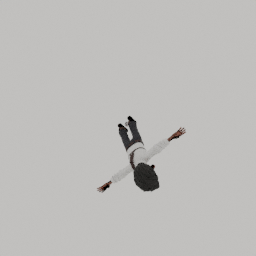
Label: people